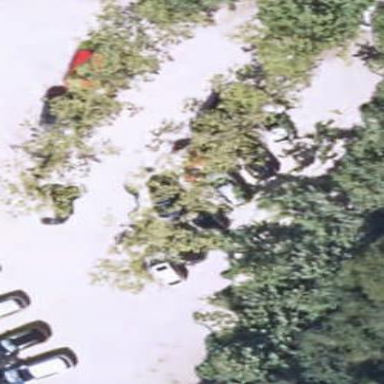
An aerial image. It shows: Parking area with gravel surface.